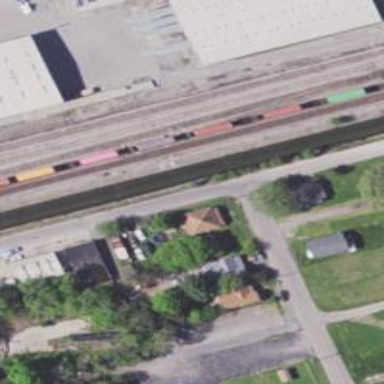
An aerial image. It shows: Railroad crossover.